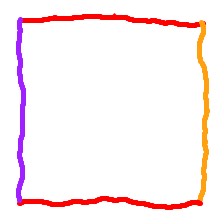
Shape: square